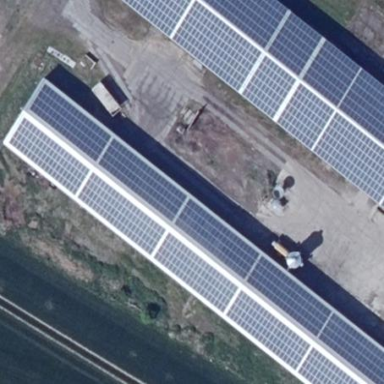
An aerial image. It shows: Building equipped with small solar photovoltaic panel for electricity generation.